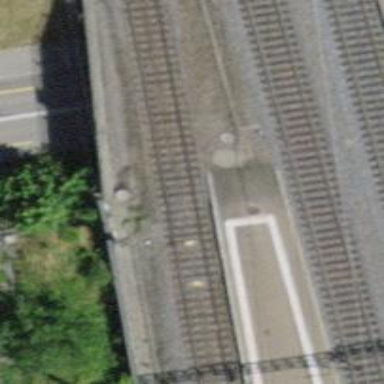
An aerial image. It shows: Bridge carrying single electrified rail track used for siding service. The track is equipped with contact line.